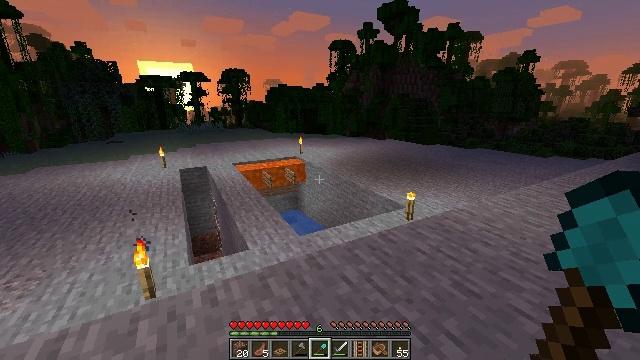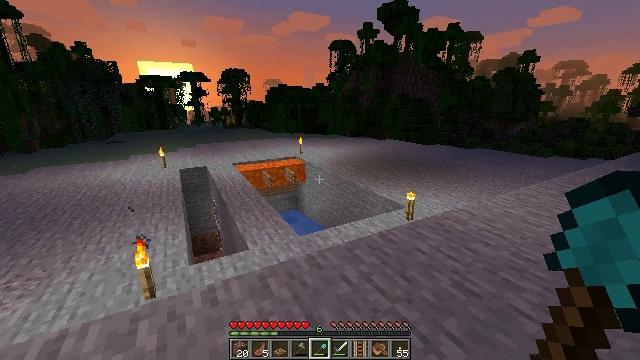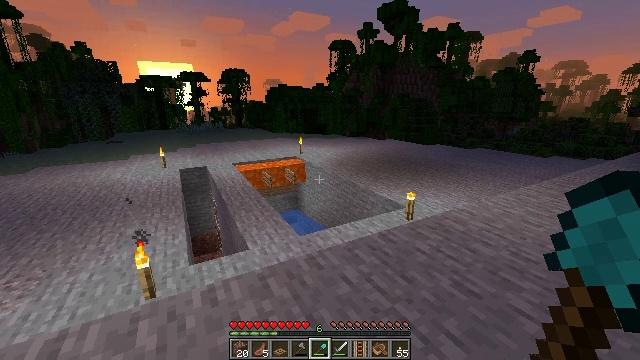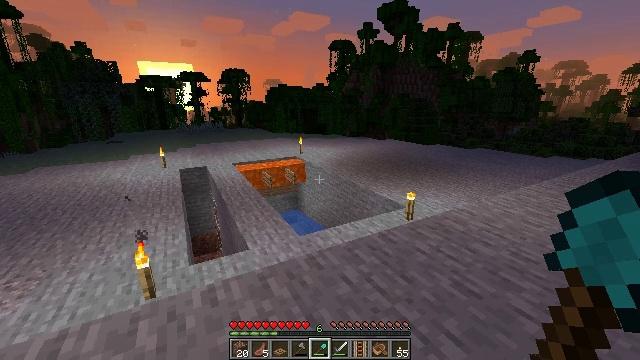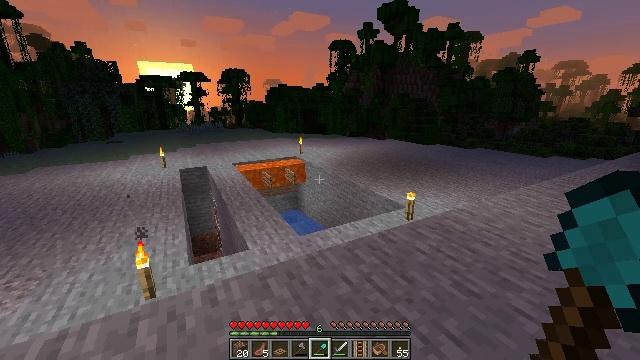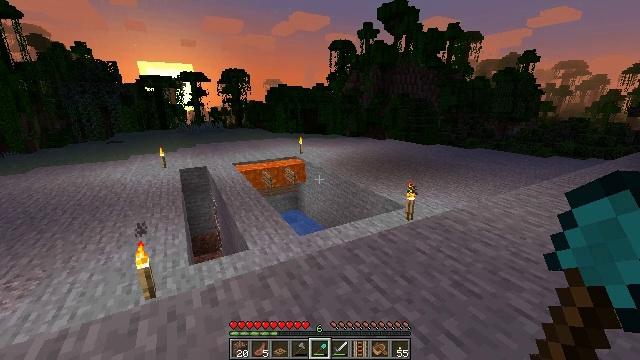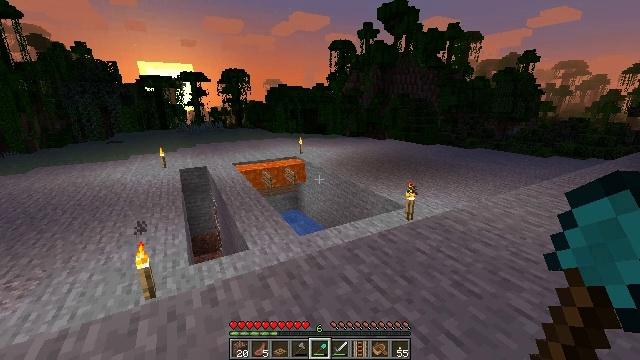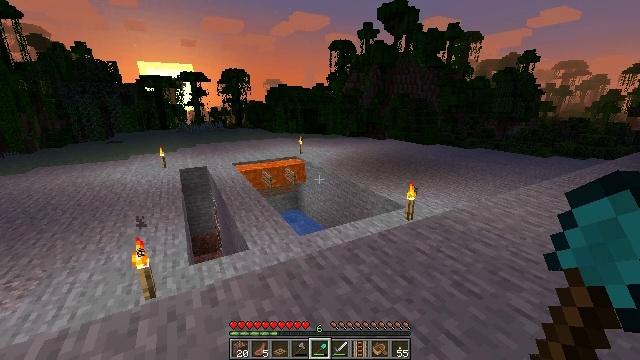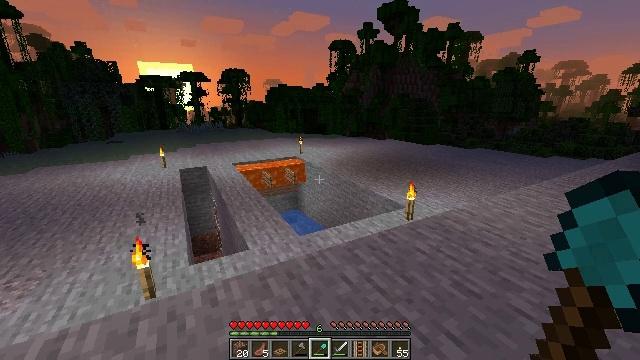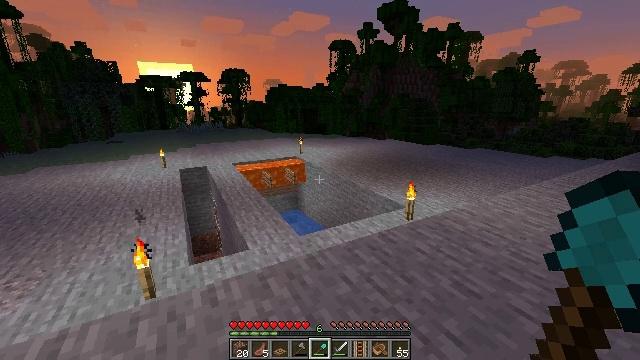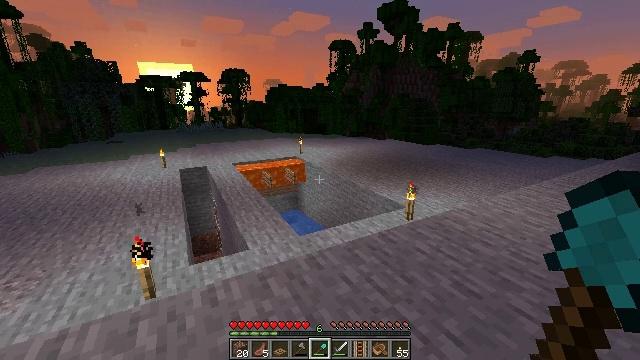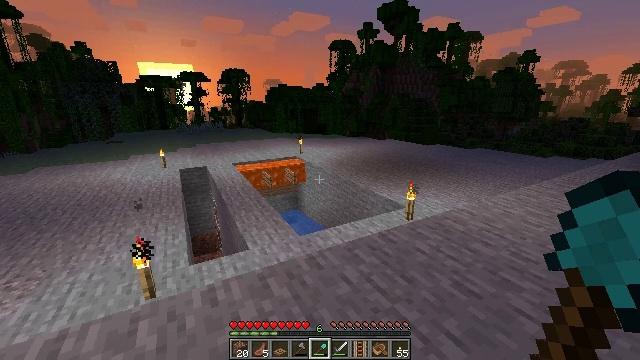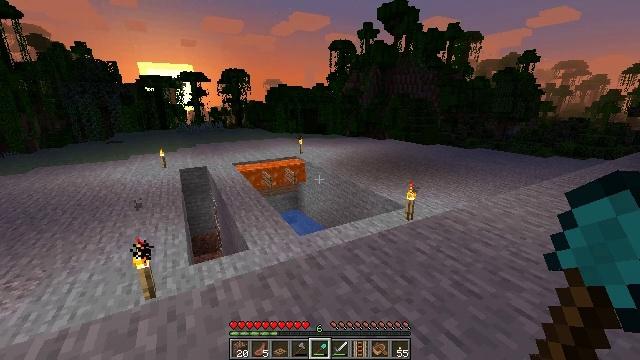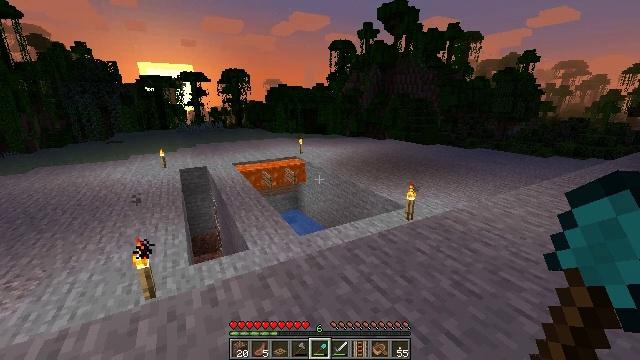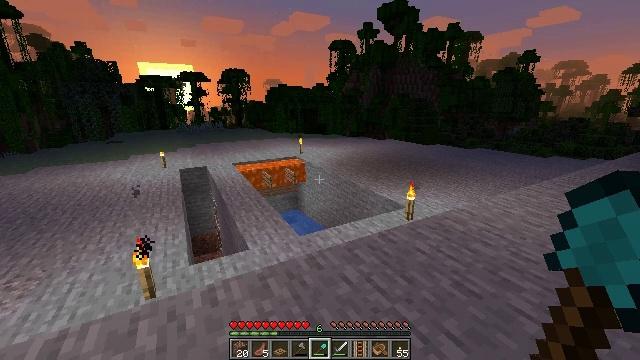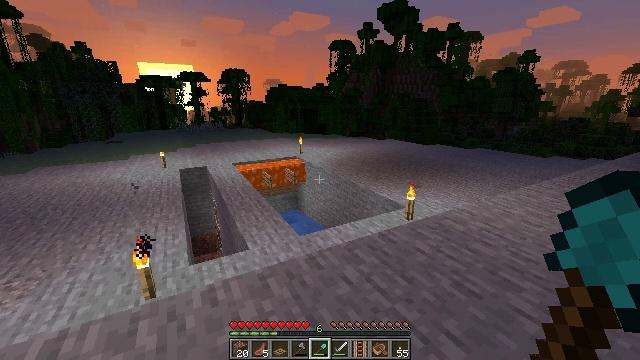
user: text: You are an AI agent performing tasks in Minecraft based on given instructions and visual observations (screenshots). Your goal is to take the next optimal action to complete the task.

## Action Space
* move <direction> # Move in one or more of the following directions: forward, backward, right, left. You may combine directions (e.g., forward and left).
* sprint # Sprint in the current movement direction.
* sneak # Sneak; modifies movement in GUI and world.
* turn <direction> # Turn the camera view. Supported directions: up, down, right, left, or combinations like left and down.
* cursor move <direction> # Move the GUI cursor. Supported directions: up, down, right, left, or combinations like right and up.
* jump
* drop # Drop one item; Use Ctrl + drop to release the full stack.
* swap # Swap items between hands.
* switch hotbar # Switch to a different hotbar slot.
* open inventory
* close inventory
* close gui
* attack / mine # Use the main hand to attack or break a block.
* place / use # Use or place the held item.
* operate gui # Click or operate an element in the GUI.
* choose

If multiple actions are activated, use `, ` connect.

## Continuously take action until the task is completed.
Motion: motion action
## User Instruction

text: Break the poppy plant.
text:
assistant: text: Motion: no_op
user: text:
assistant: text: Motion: no_op
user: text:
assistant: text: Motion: no_op
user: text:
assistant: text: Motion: no_op
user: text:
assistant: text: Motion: no_op
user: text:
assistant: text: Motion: no_op
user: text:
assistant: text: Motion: no_op
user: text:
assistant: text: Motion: no_op
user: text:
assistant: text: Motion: no_op
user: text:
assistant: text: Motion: no_op
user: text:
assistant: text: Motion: no_op
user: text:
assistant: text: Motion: no_op
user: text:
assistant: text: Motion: no_op
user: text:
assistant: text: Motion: no_op
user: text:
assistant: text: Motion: no_op
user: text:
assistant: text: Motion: no_op
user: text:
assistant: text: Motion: no_op
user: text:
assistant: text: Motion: no_op
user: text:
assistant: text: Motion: no_op
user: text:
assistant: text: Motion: no_op
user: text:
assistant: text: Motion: no_op
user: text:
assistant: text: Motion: no_op
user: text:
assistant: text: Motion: no_op
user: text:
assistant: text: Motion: no_op
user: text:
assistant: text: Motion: no_op
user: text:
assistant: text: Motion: no_op
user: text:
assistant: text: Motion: no_op
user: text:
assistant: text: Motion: no_op
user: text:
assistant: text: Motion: no_op
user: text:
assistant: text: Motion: no_op